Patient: sex M, age 36
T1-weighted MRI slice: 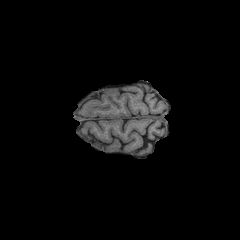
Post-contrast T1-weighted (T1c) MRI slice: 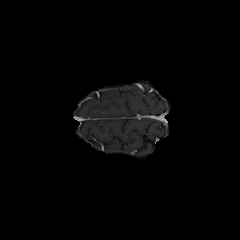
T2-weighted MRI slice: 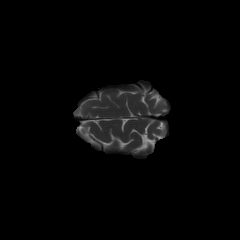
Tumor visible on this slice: no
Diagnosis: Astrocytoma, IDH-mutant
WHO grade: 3